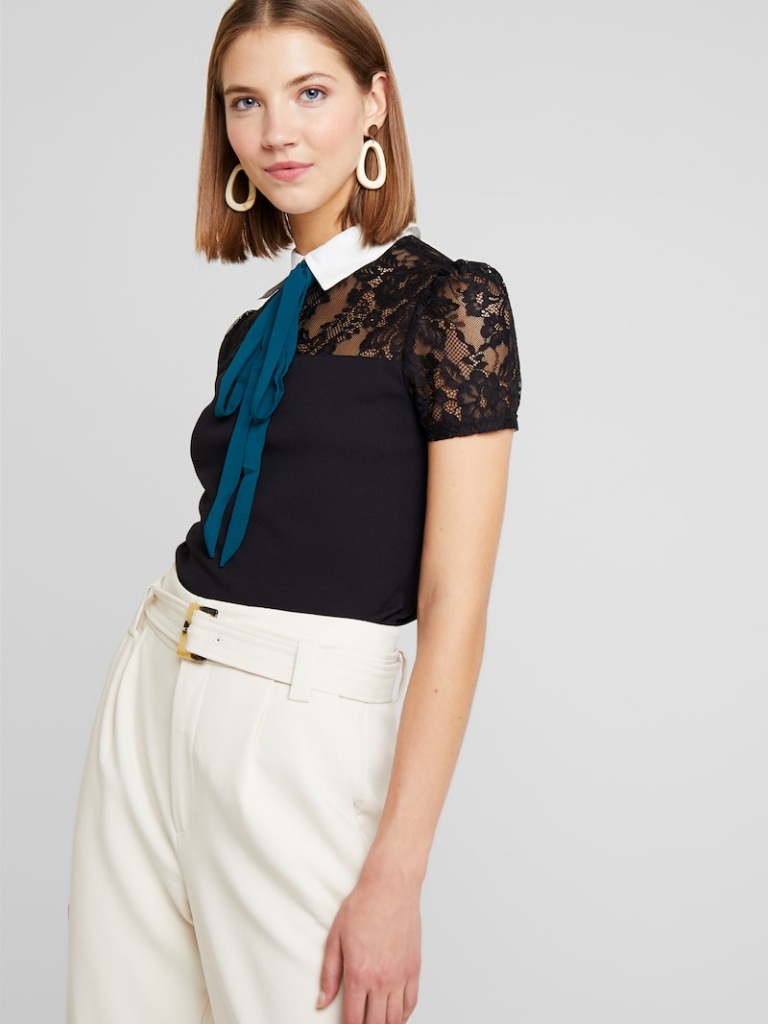
lace tight short sleeve hip length Fully Tucked in collared blouse